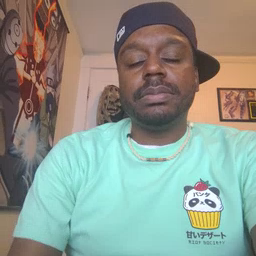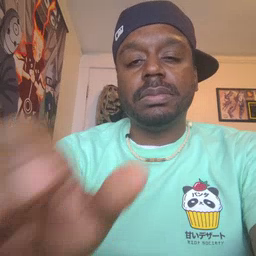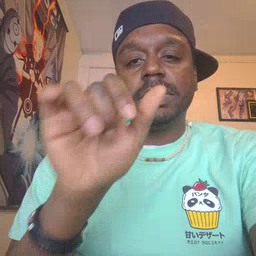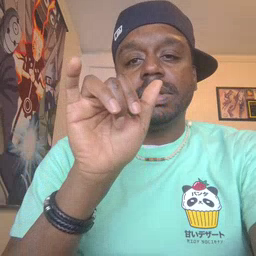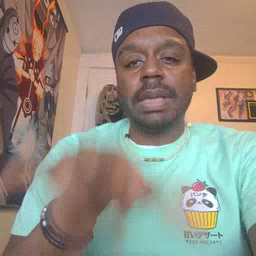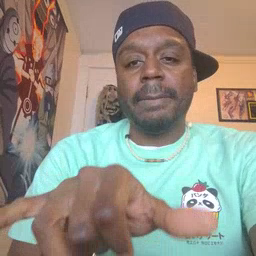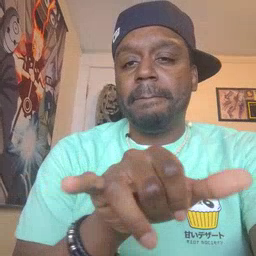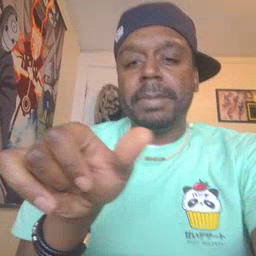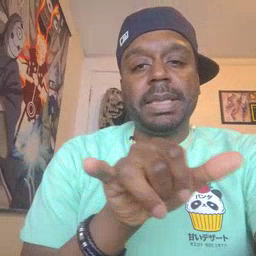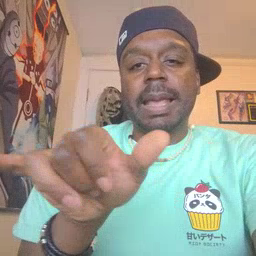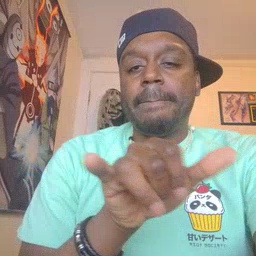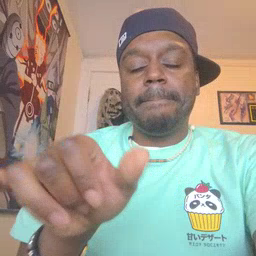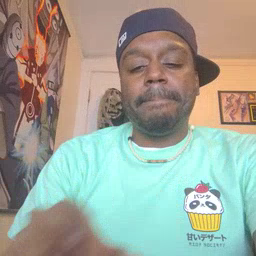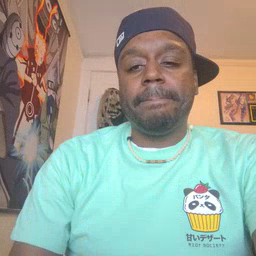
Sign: same